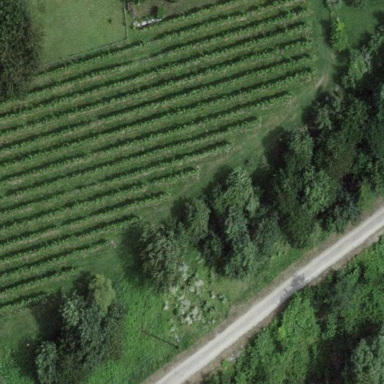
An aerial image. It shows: Vineyard growing grapes.